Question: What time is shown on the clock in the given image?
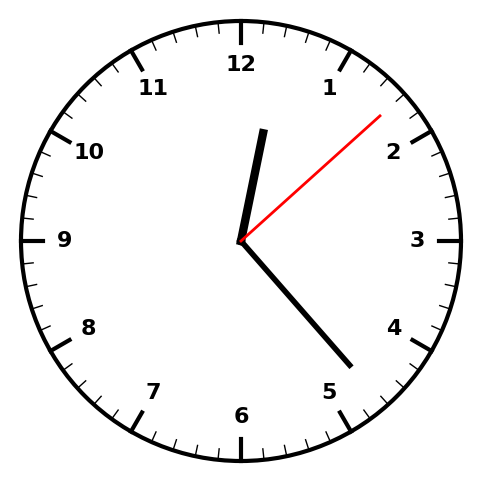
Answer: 12:23:08